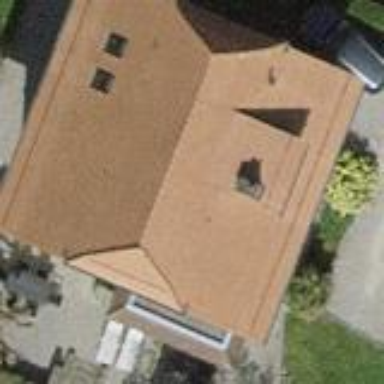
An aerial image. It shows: Detached building with half-hipped roof.